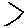
Label: zigzag